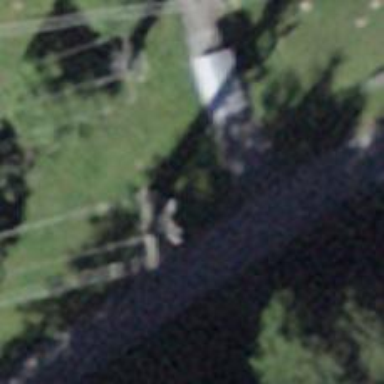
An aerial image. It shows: Power line is depicted.